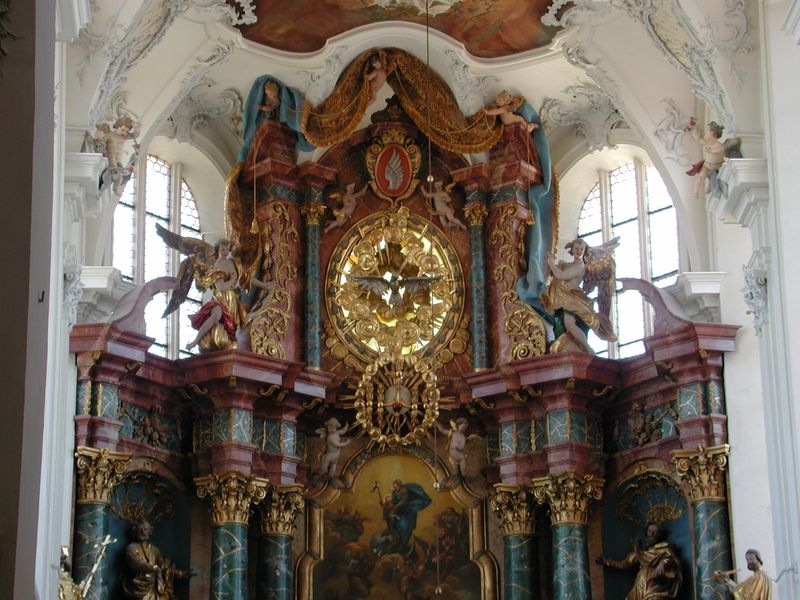
Titel: Hochaltar des St. Fridolinsmünsters
Künstler: Johann Pfeiffer
Standort: Bad Säckingen, St. Fridolinsmünster (EU - D - BW)
Schlagwörter: blau, flügel, himmel, vogel, weiß, grün, braun, fenster, licht, marmor, mitte, schmuck, säule, säulen, türkis, rot, malerei, ornament, barock, rahmen, taube, vorhang, kirche, gold, decke, fliegen, engel, putto, statue, farbe, detail, dekor, ornamente, uhr, stuck, halle, foto, bayern, kirch, altar, hochaltar, kapitelle, kapitell, sims, schnörkel, christus, jesus, apsis, balu, heilige, kitsch, putten, maria, korinthisch, madonna, putti, petrus, süddeutschland, altarbild, himmelfahrt, geist, ausstattung, heiliger geist, altarretabel, paulus, hl. geist, koster, l, kapielle, hirche, hcohaltar, marmorimitat, altst, kirchenfenster